Interaction volume radius: 5 \u00c5
Interaction volume height: 15 \u00c5
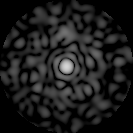
Disorder parameter: 0.857